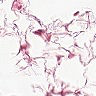
Metastatic tissue present: no